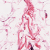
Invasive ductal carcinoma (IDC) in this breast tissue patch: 0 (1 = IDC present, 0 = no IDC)